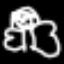
Label: angel